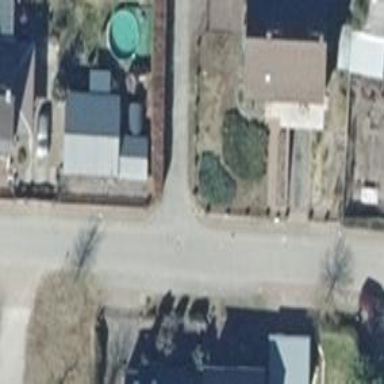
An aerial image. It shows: Smoothly paved residential road.